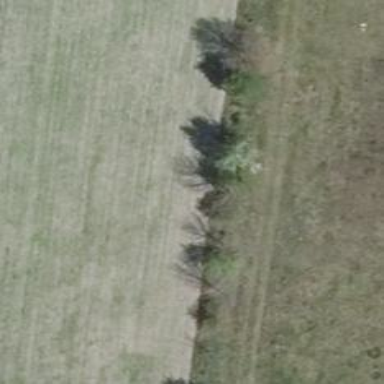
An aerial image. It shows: Row of deciduous broadleaved trees.